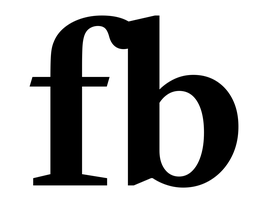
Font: LibreCaslonText_Bold